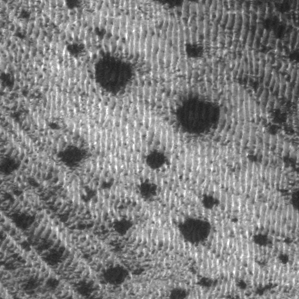
Label: frost